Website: bh-photo
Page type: address-validator
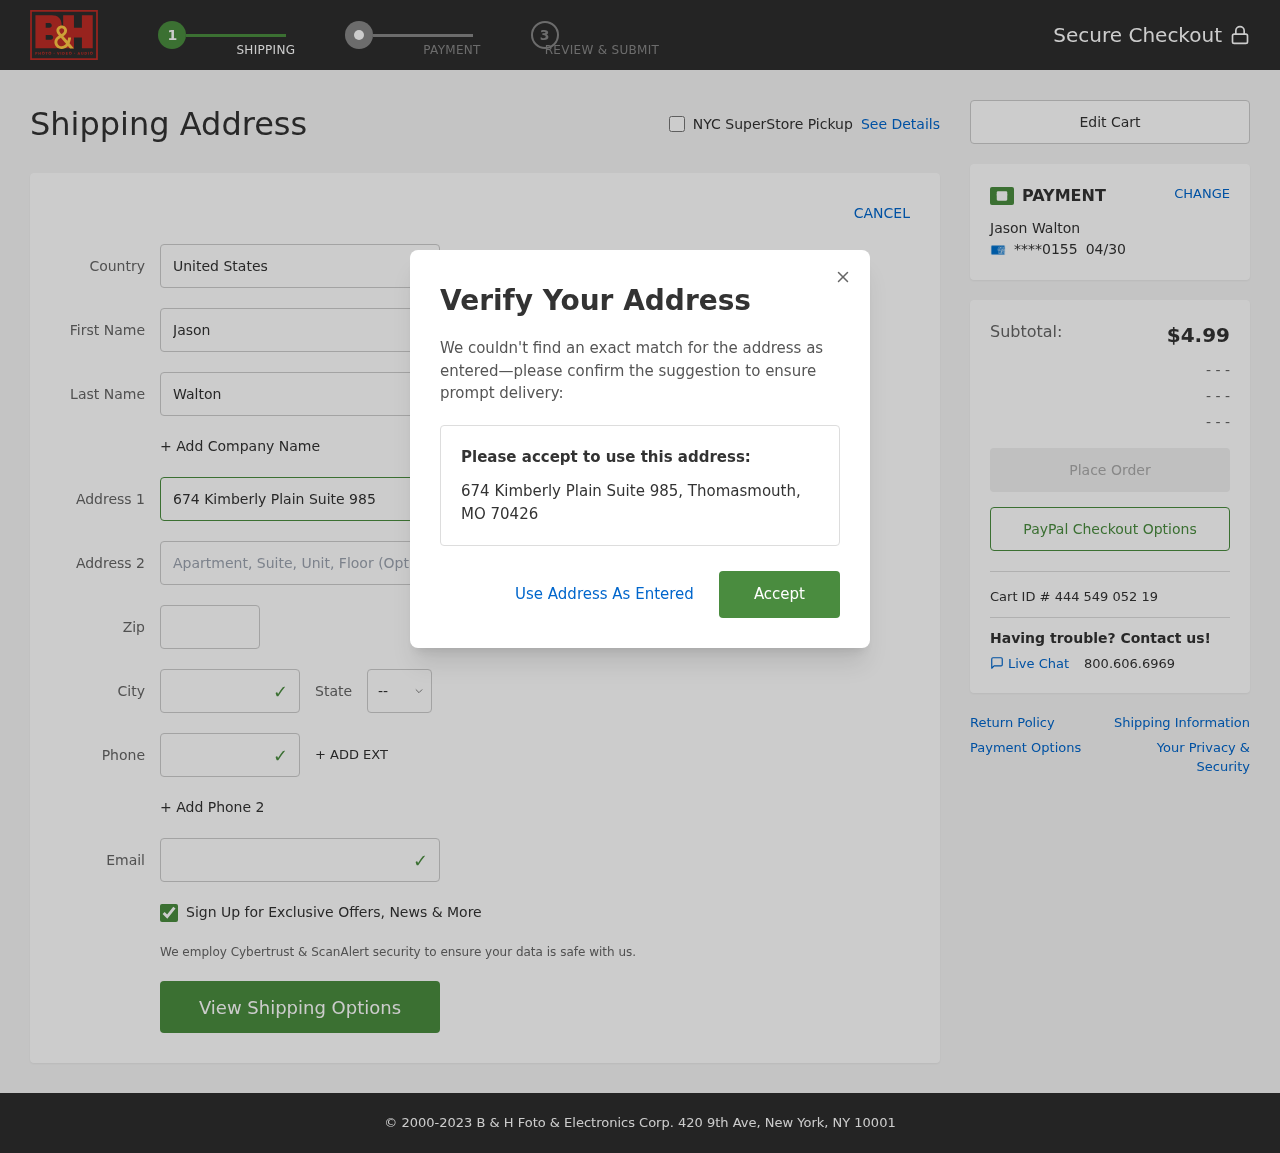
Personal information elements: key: PII_CARD_EXPIRY
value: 04/30
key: PII_CARD_LAST4
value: ****0155
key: PII_CITY
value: Thomasmouth
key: PII_COUNTRY
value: United States
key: PII_EMAIL
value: jason.walton@yahoo.com
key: PII_FIRSTNAME
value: Jason
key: PII_FULLNAME
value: Jason Walton
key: PII_LASTNAME
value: Walton
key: PII_PHONE
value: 4529187743
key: PII_POSTCODE
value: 70426
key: PII_STATE_ABBR
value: MO
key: PII_STREET
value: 674 Kimberly Plain Suite 985
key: PII_CITY_STATE_ZIP
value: Thomasmouth, MO 70426
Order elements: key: ORDER_SUBTOTAL
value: $4.99
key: ORDER_ID
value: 444 549 052 19